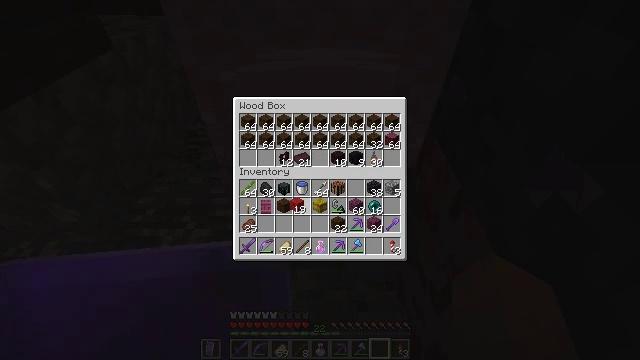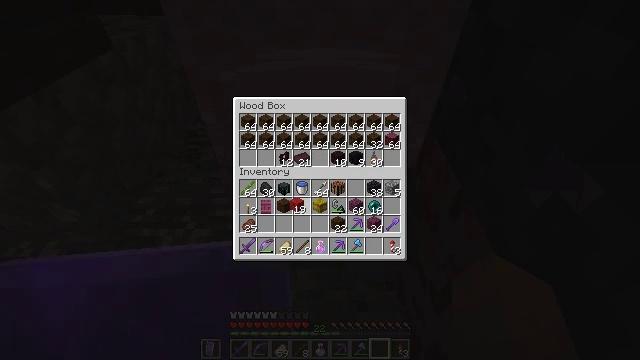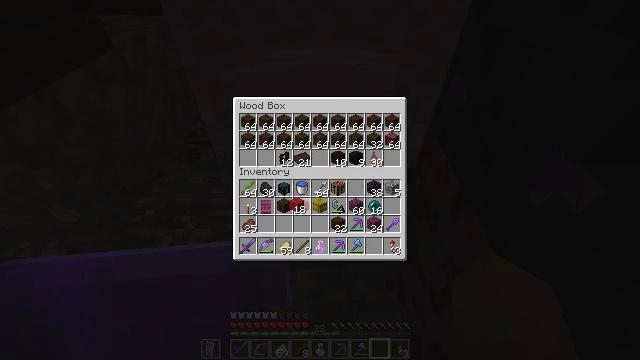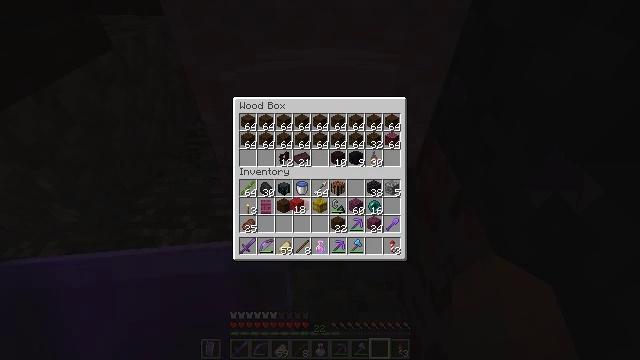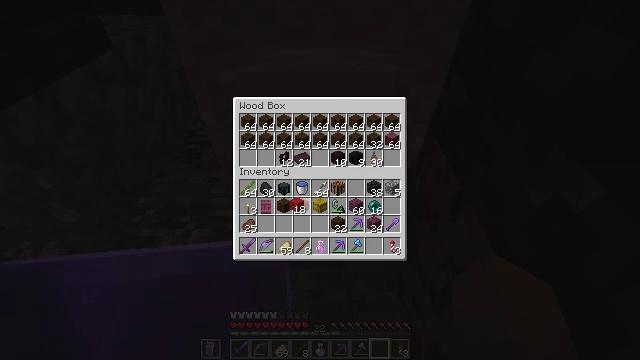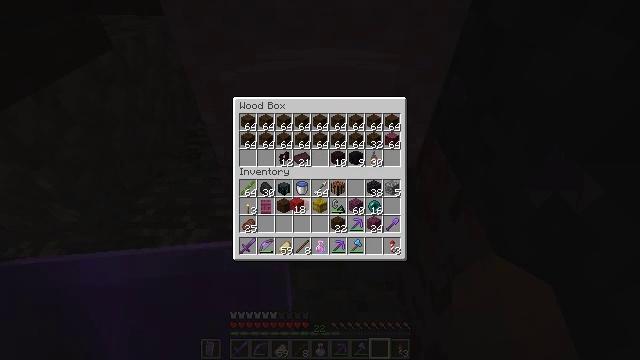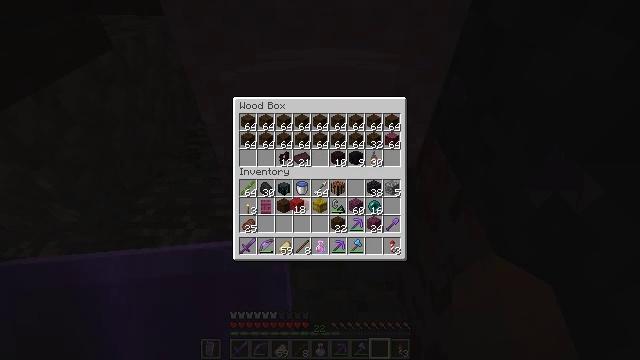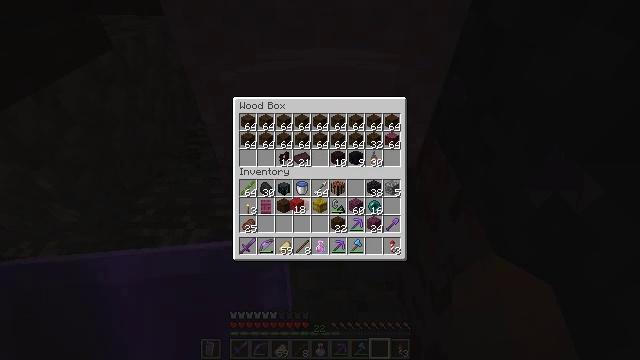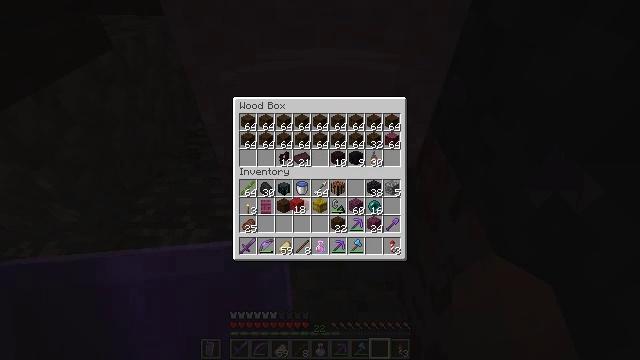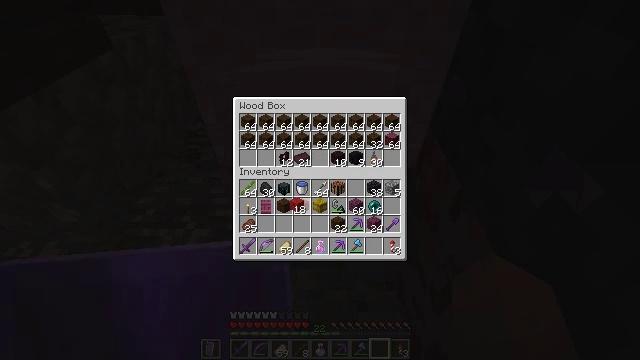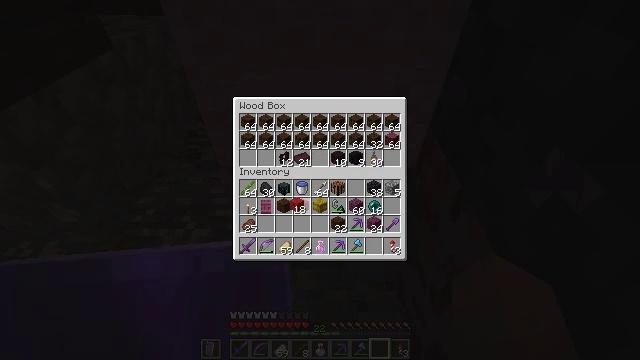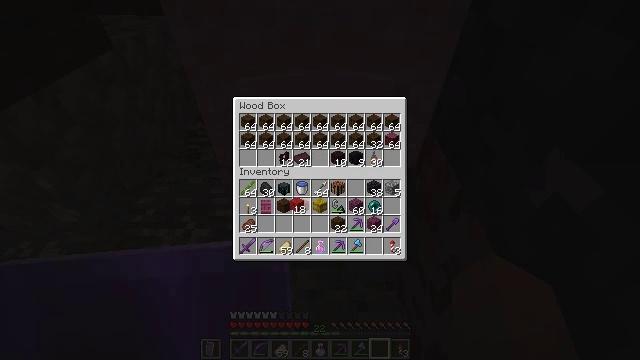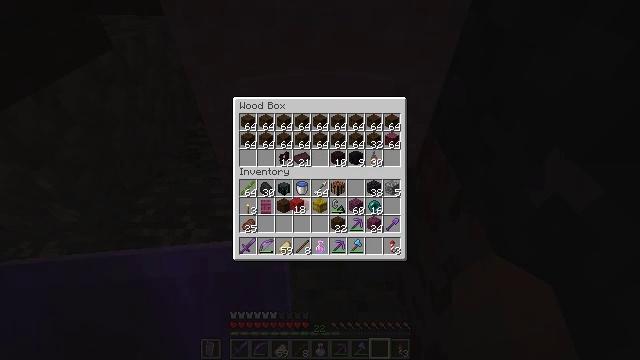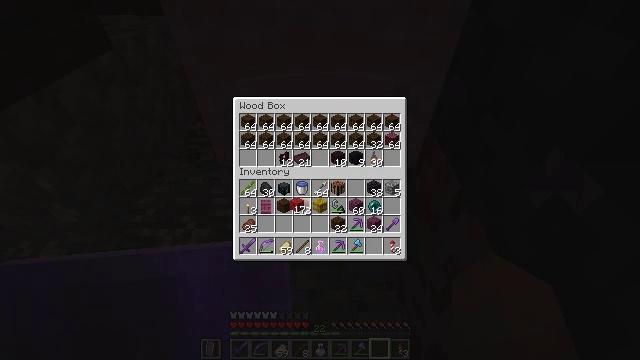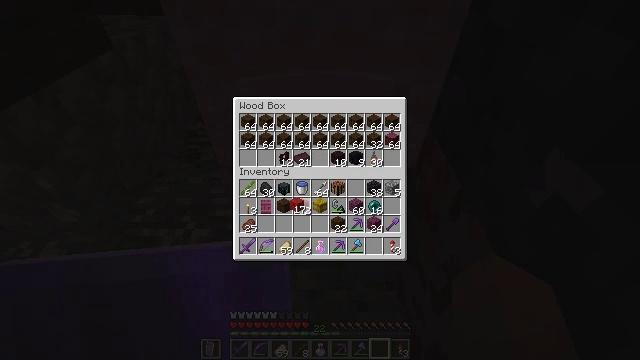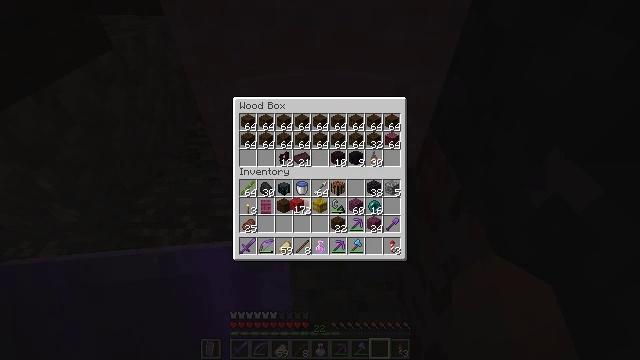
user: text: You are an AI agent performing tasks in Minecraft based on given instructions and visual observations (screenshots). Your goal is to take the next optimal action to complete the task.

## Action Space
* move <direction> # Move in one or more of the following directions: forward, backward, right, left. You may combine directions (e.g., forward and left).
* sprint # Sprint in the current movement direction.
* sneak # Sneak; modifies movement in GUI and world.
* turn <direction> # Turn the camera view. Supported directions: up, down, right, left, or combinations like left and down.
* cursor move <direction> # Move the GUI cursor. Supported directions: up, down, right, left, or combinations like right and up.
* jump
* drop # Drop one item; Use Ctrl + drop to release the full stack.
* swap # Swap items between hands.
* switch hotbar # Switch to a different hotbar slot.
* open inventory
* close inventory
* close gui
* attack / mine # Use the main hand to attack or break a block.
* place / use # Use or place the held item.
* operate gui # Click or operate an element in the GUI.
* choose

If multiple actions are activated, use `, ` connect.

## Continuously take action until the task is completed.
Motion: motion action
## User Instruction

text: craft item red carpet
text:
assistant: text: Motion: use / place
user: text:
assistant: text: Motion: no_op
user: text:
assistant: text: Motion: no_op
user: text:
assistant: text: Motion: no_op
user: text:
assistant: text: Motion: no_op
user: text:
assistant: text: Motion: no_op
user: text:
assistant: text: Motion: no_op
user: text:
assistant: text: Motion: no_op
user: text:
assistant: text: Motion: no_op
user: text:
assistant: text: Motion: no_op
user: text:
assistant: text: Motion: use / place
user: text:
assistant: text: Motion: use / place
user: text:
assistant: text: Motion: no_op
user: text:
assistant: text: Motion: no_op
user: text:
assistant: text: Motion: no_op
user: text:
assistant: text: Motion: use / place
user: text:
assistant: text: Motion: use / place
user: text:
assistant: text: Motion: use / place
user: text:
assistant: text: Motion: no_op
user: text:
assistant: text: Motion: no_op
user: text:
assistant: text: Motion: no_op
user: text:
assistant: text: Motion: no_op
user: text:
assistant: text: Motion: no_op
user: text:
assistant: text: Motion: no_op
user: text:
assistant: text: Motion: no_op
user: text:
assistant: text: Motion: no_op
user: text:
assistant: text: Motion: no_op
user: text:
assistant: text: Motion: turn right and up
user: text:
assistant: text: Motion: no_op
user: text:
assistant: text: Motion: no_op